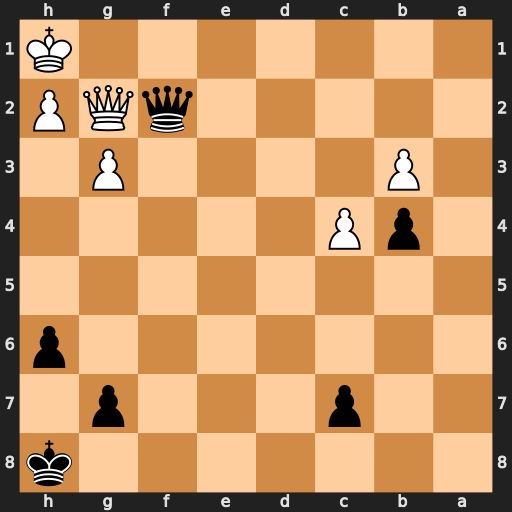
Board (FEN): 7k/2p3p1/7p/8/1pP5/1P4P1/5qQP/7K
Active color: b
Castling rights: -
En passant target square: -
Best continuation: Qe1+ Qg1 Qe4+